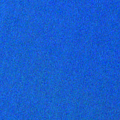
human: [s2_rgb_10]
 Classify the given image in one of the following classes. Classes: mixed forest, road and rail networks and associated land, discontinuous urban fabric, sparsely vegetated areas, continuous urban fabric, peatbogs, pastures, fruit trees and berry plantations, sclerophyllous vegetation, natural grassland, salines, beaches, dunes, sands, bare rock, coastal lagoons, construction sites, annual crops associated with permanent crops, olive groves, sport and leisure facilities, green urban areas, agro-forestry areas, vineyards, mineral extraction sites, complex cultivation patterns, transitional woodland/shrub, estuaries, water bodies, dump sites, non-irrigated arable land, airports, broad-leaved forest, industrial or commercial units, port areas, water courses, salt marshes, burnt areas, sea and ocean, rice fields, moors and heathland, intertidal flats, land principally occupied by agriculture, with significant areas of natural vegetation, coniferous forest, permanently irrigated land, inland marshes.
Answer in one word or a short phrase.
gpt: sea and ocean